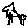
Label: tree